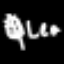
Label: leaf